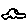
Label: car